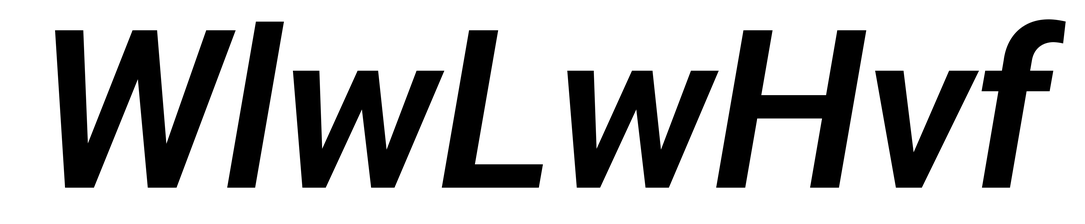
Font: Roboto-Italic_SemiBold_Italic